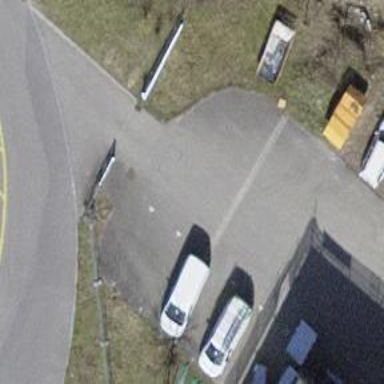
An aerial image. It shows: Secondary road passing through tunnel with asphalt surface.